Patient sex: M
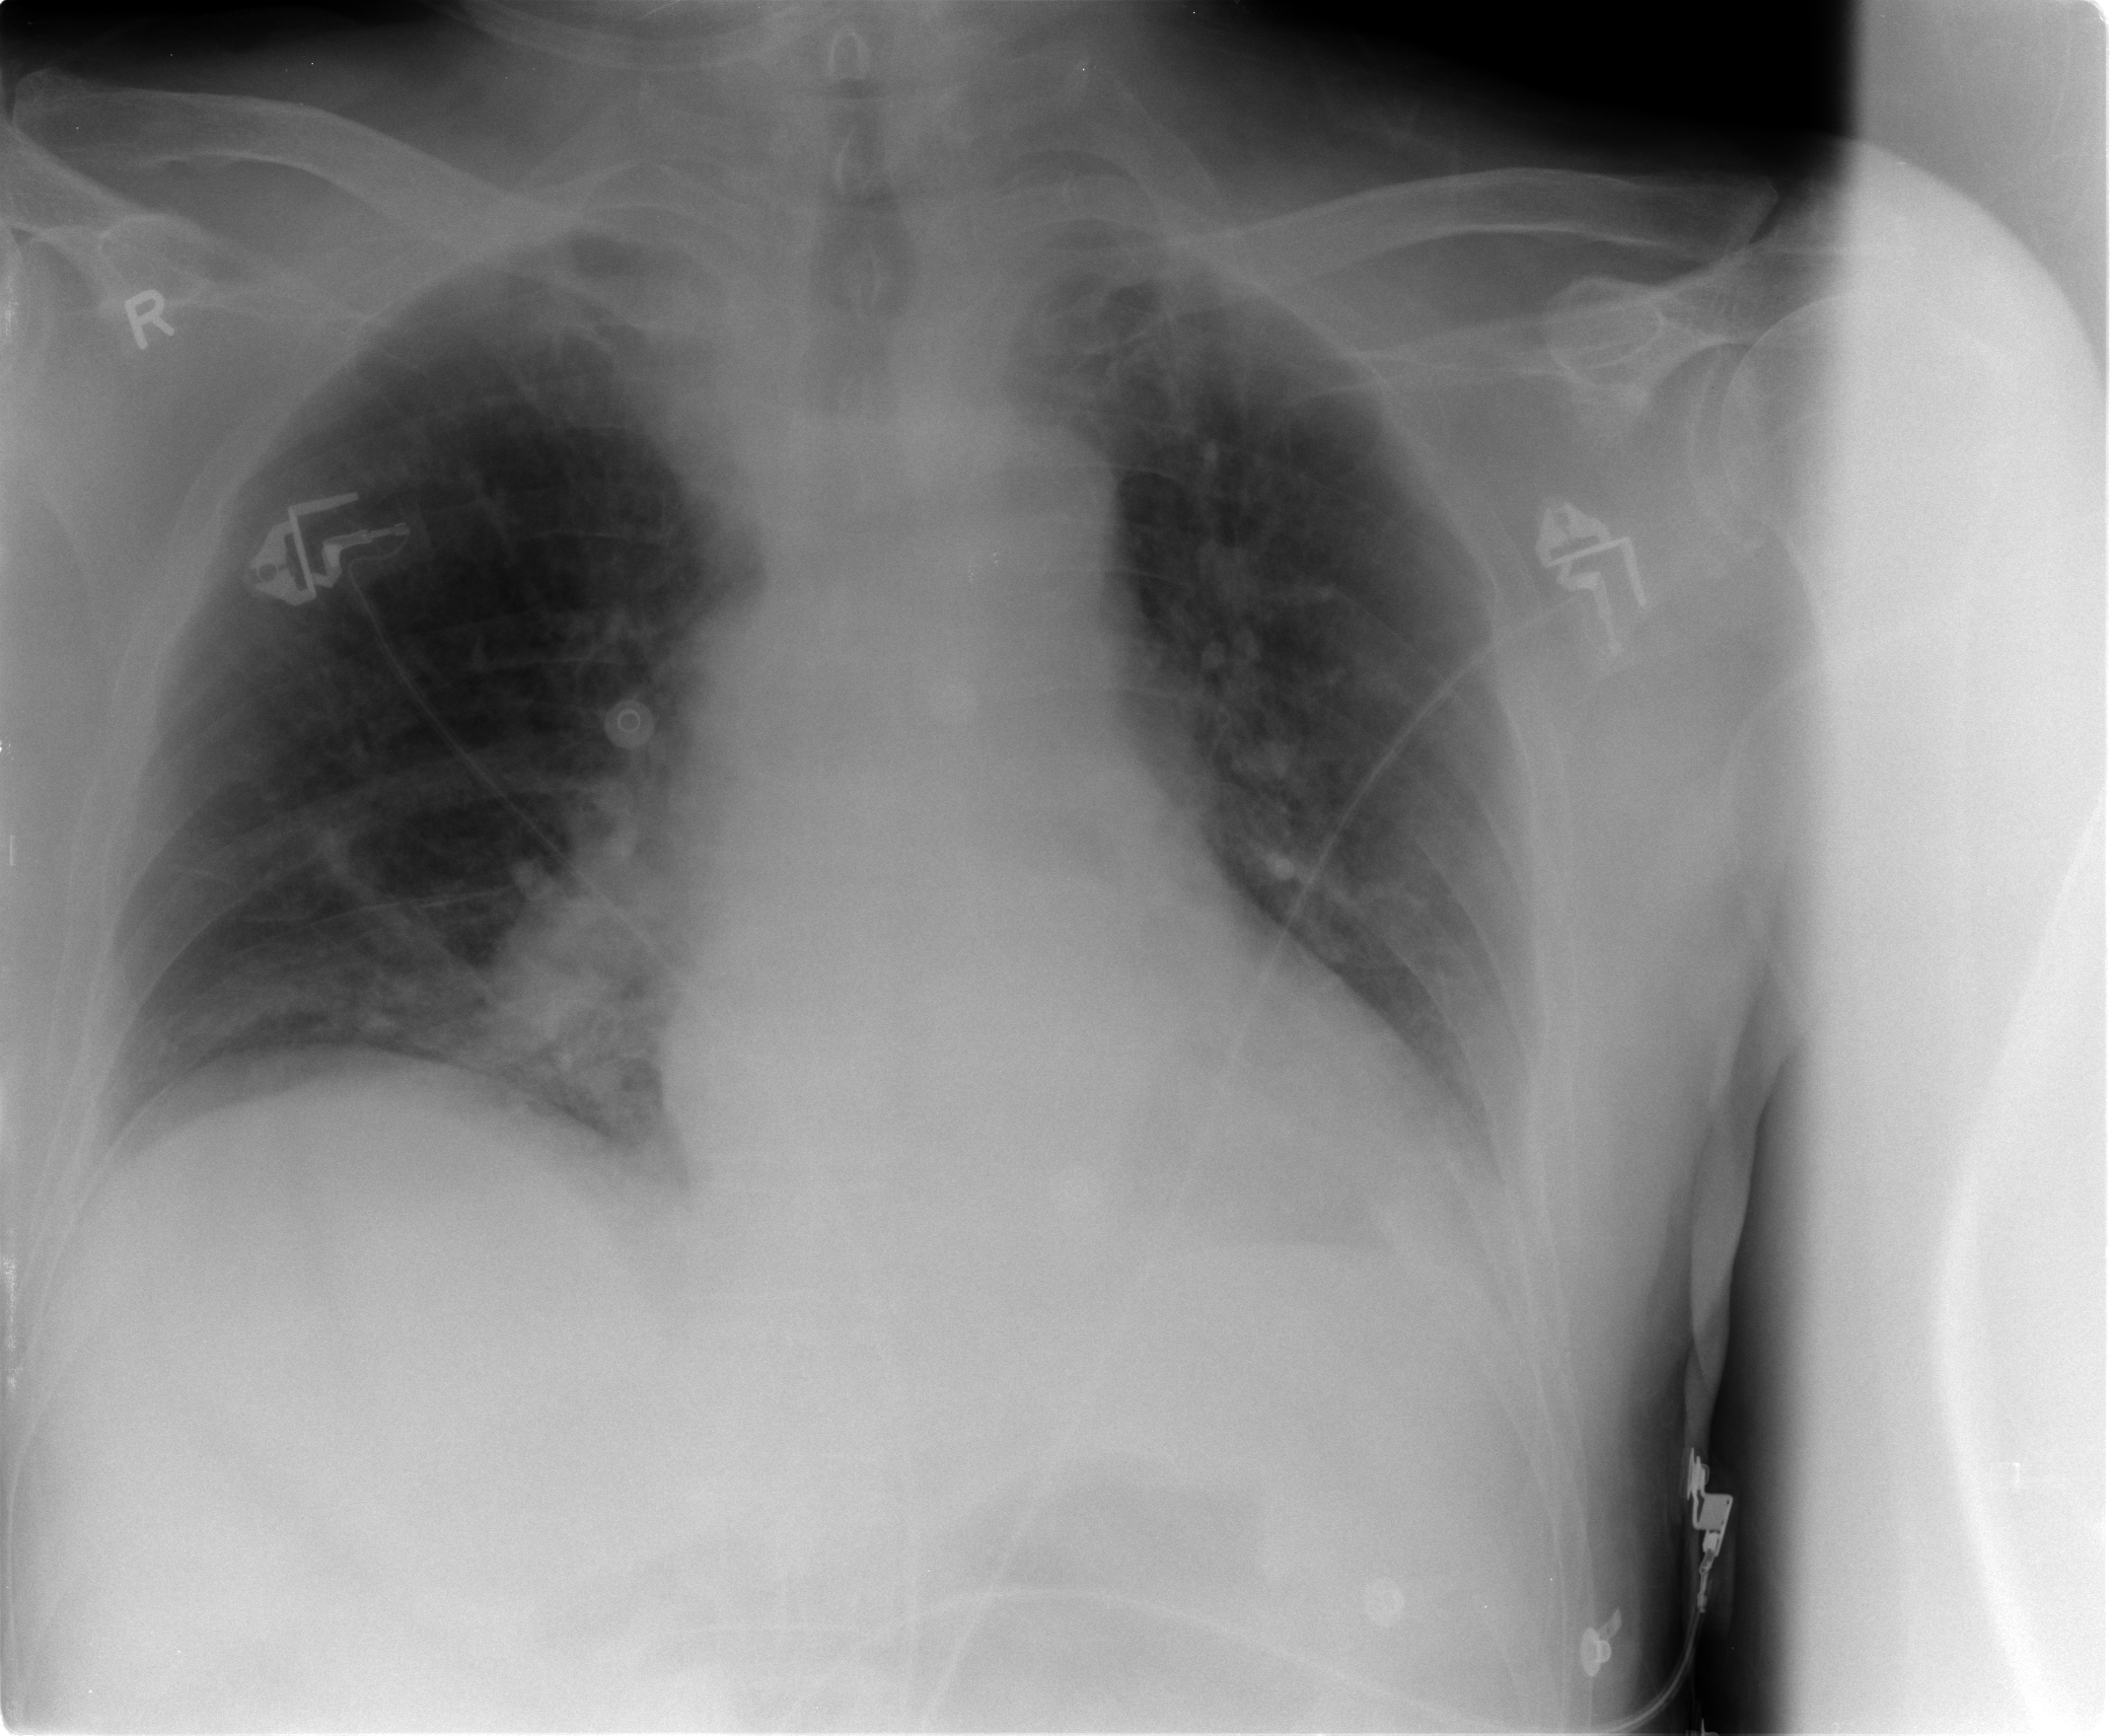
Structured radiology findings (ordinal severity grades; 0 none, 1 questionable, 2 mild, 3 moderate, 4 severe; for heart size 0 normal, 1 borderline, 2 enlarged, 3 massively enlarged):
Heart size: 0
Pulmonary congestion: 1
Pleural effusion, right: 0
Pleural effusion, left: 1
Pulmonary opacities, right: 0
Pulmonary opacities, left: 0
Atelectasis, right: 1
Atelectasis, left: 1